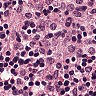
Metastatic tissue present: no